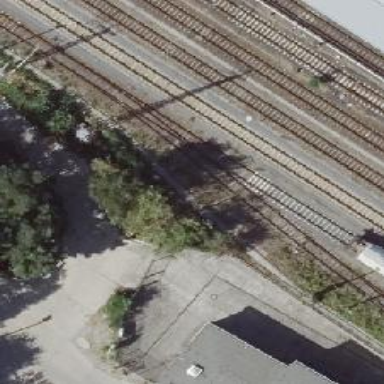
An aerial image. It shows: Railway signal.